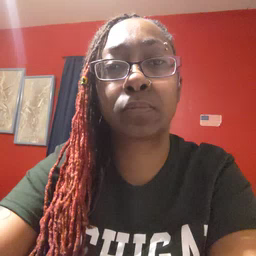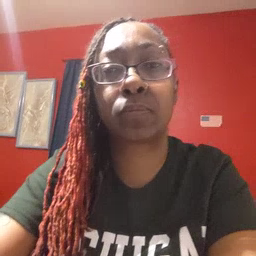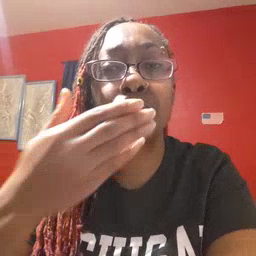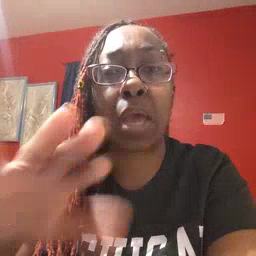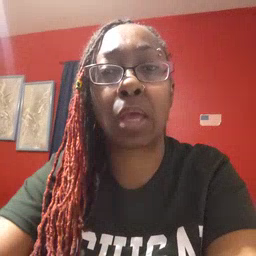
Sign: bad